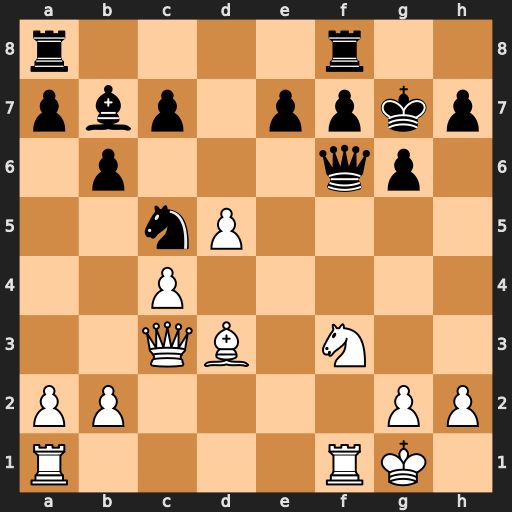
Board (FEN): r4r2/pbp1ppkp/1p3qp1/2nP4/2P5/2QB1N2/PP4PP/R4RK1
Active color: w
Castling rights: -
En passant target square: -
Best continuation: Ne5 Na4 Qd4